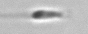
Label: flagellate_morphotype3